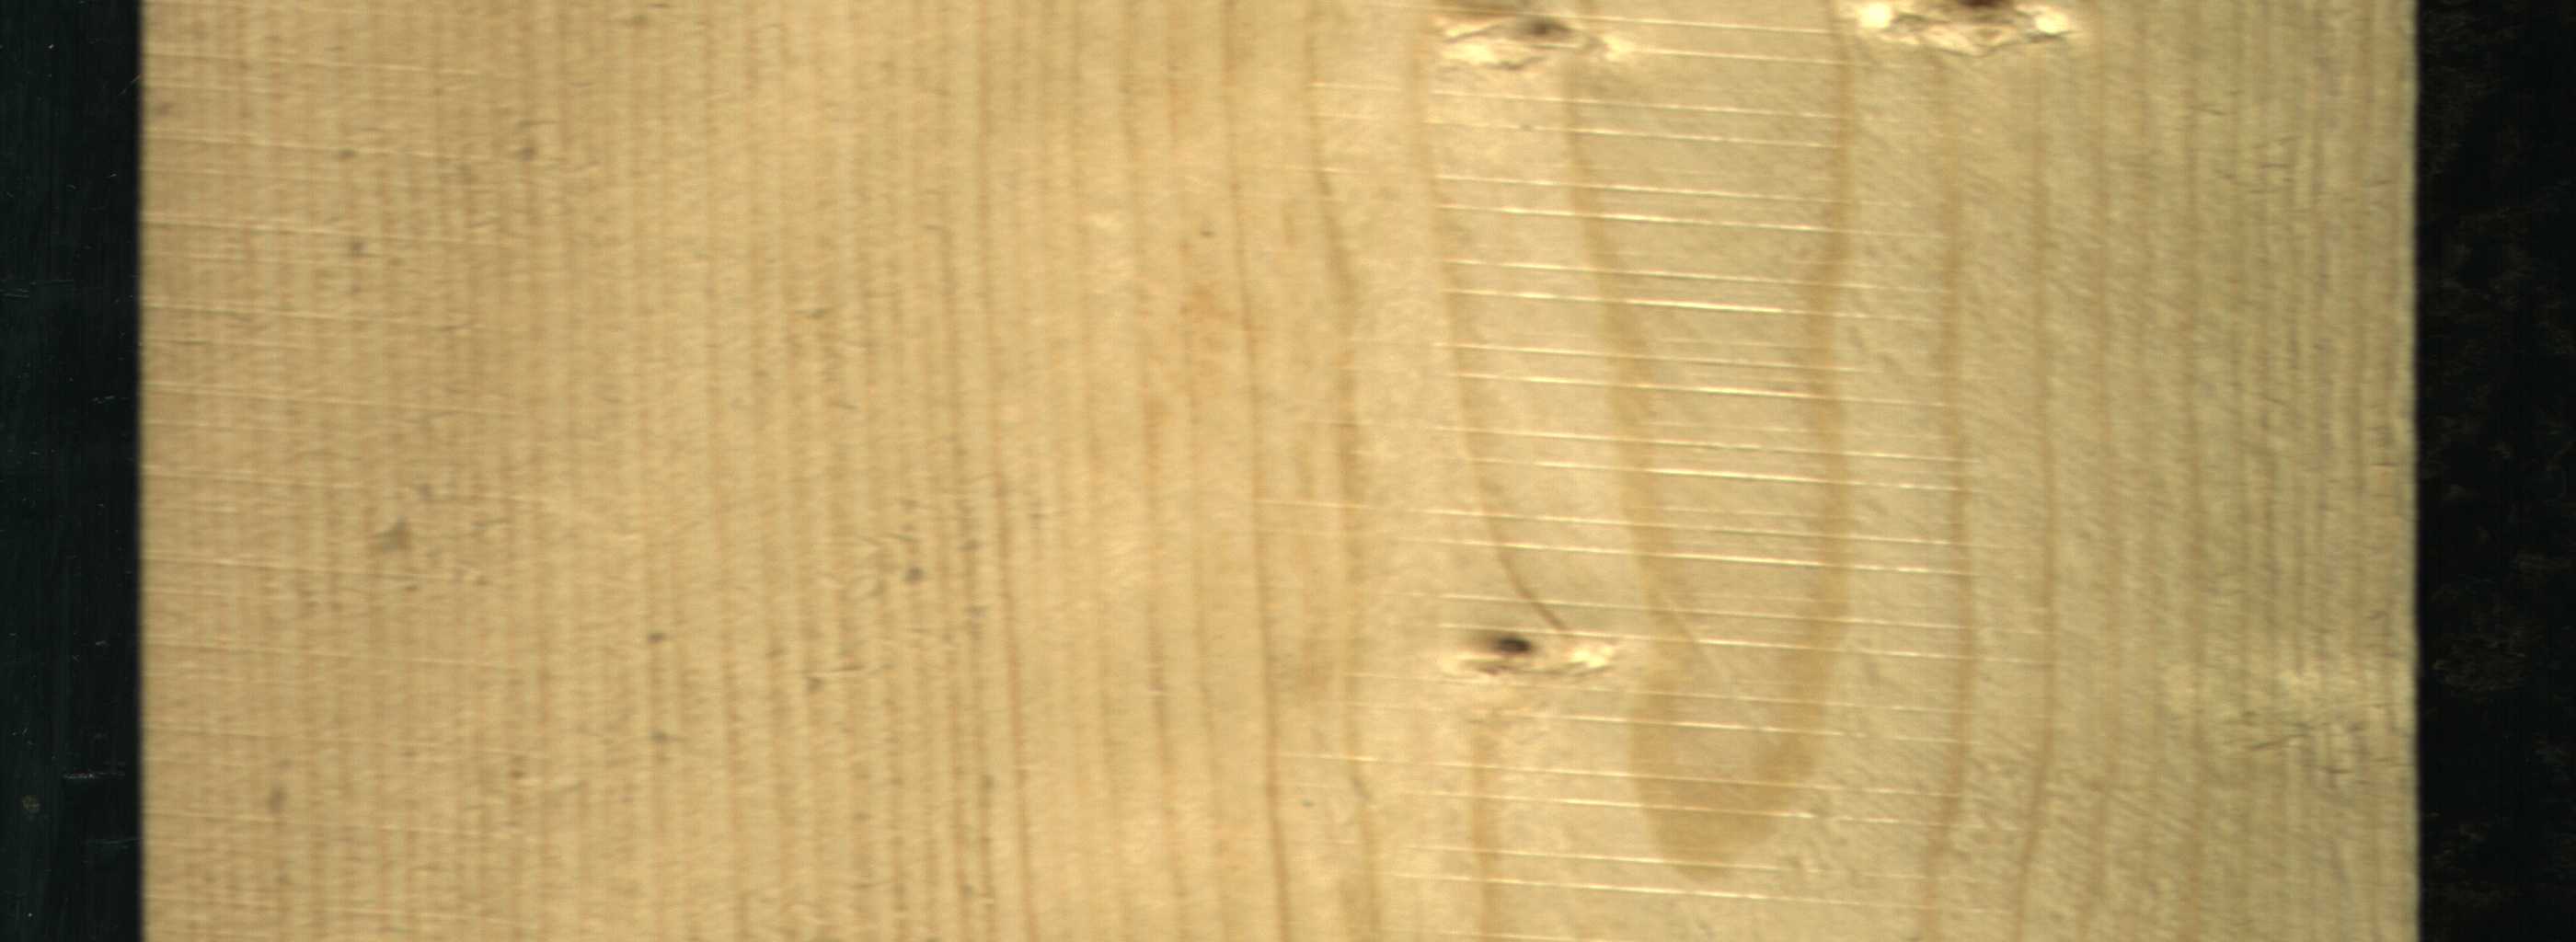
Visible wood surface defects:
Live_Knot
Live_Knot
Live_Knot